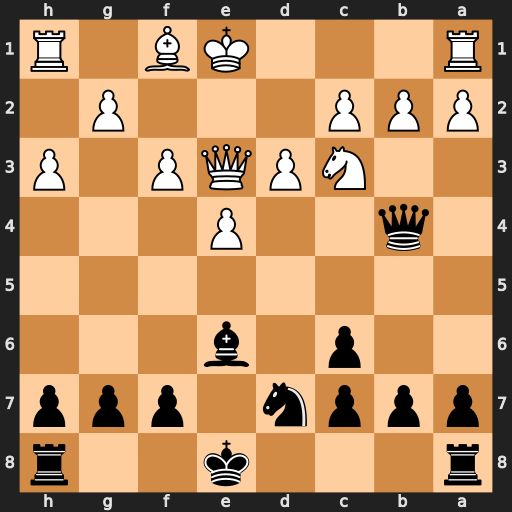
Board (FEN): r3k2r/pppn1ppp/2p1b3/8/1q2P3/2NPQP1P/PPP3P1/R3KB1R
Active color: b
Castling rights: KQkq
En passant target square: -
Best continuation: Qxb2 Rb1 Qxc3+